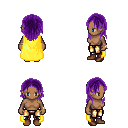
a pixel art fantasy rpg character, female body template, human, dark skin, yellow cape, gold greaves, purple long hairstyle, bracelets, brown shoes, four views (front, back, left, right), 2x2 character sprite sheet, small pixel art, hard edges, no anti-aliasing